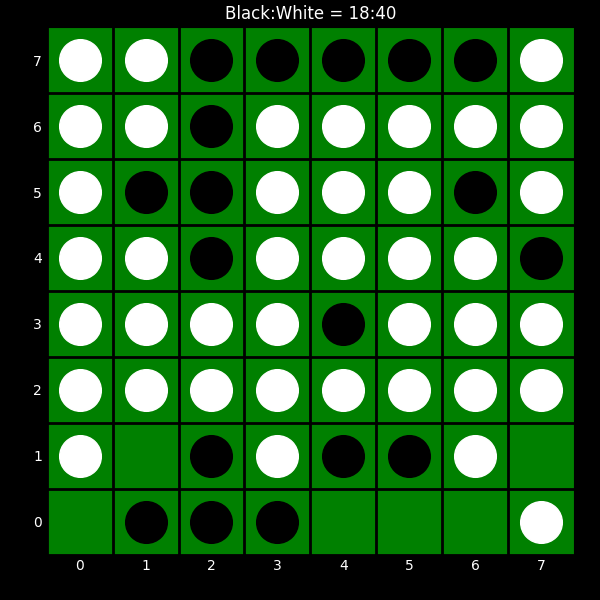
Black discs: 18
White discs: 40